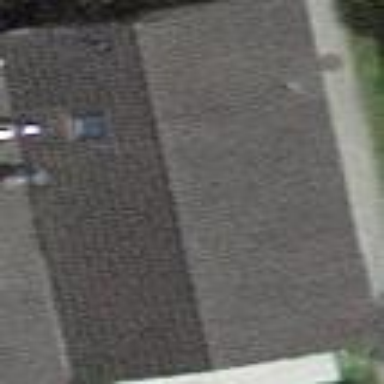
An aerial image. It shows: Building with gabled roof colored black.